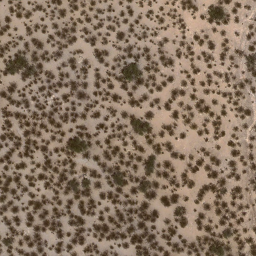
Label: chaparral